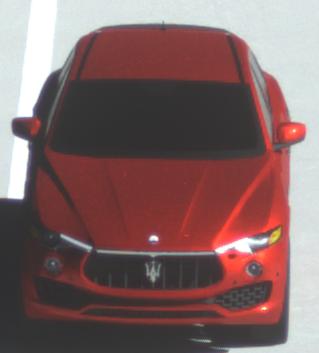
Make: Maserati
Model: Levante GT Hybrid
Detailed model: Levante
Model produced from: 2021/07
Model produced until: 2022/10
Doors: 4
Color: red
Road condition: dry road
Daytime: morning or afternoon
Contrast: high contrast